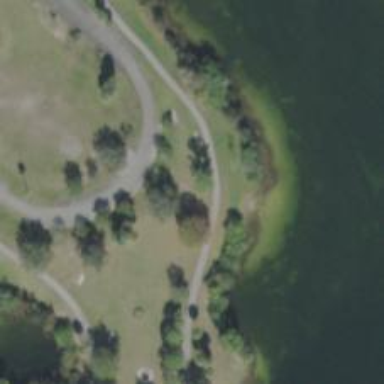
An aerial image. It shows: Disc golf basket.